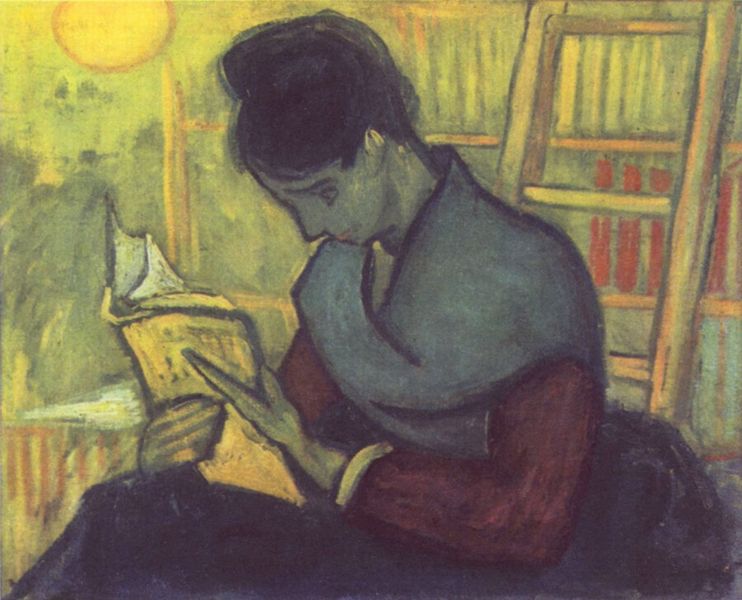
Titel: Die Romanleserin
Künstler: Vincent van Gogh
Standort: Paris
Institution: Privatsammlung
Schlagwörter: blau, dunkel, gemälde, hand, kopf, schatten, umhang, weiß, gelb, grün, mädchen, sitzen, bunt, fenster, finger, frau, frisur, grau, haar, hell, hintergrund, holz, kleid, lampe, licht, mund, nase, ohr, pastell, profil, schwarz, stuhl, tisch, türkis, zeichnung, zimmer, blick, rot, schal, tuch, expressionismus, flächig, malerei, rock, symbolismus, jung, regal, wand, arm, augen, bluse, kleidung, kragen, ärmel, bildnis, hände, portrait, porträt, öl, sonne, auge, haare, pose, sessel, sitzend, leuchte, pflanze, pflanzen, gebeugt, lippen, schulter, schultern, wald, dutt, sommer, bücher, ruhe, ecke, abstrakt, valotton, formen, lila, tag, violett, linien, ausdruck, leiter, treppe, polster, lesen, hochgesteckt, kerzen, konzentriert, nachdenklich, nachdenken, stola, abstraktion, umriss, konzentration, buch, sprossen, munch, kohle, linear, bücherregal, edvard munch, armreif, umrißlinien, buchrücken, seiten, schultertuch, lichtquelle, bibliothek, buchregal, bücherei, bücherregale, regale, wei?, lesend, vertieft, lesende, expression, fahl, bücherwand, blättern, lektüre, expressionist, umrandet, frau lesen, bände, bildung, nachdenkne, sprosse, emile bernard, bernard, gelb blau, lesendes mädchen, bibliothel, büchere, bücherragel, büerregal, leuchtquelle, gerlb, ätmel, sonne landschaft